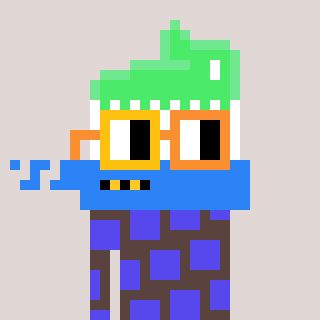
a pixel art character with square yellow and orange glasses, a toothbrush-shaped head and a darkbrown-colored body on a warm background